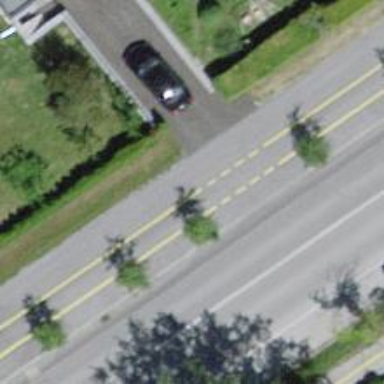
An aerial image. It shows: Hedge acting as barrier.